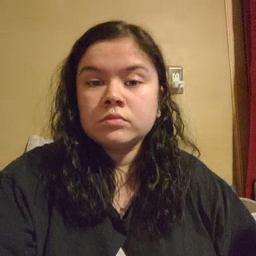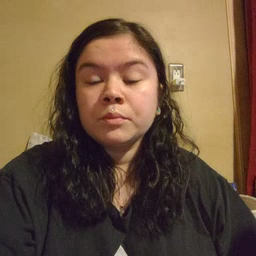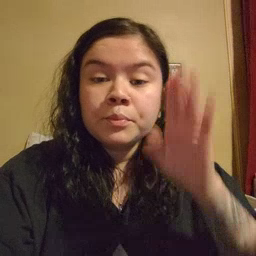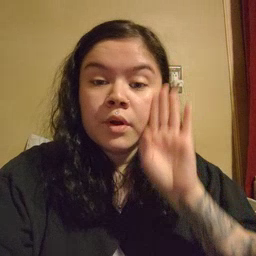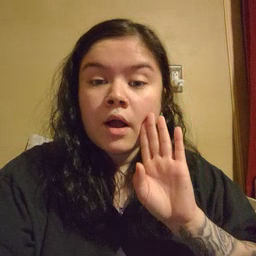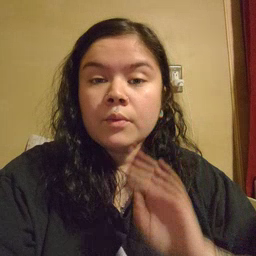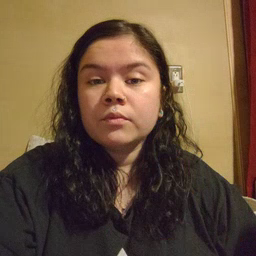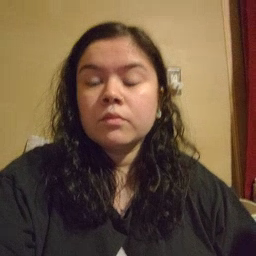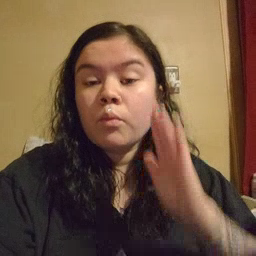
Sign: brown